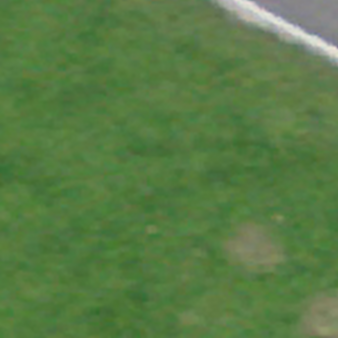
Label: other